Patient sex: M
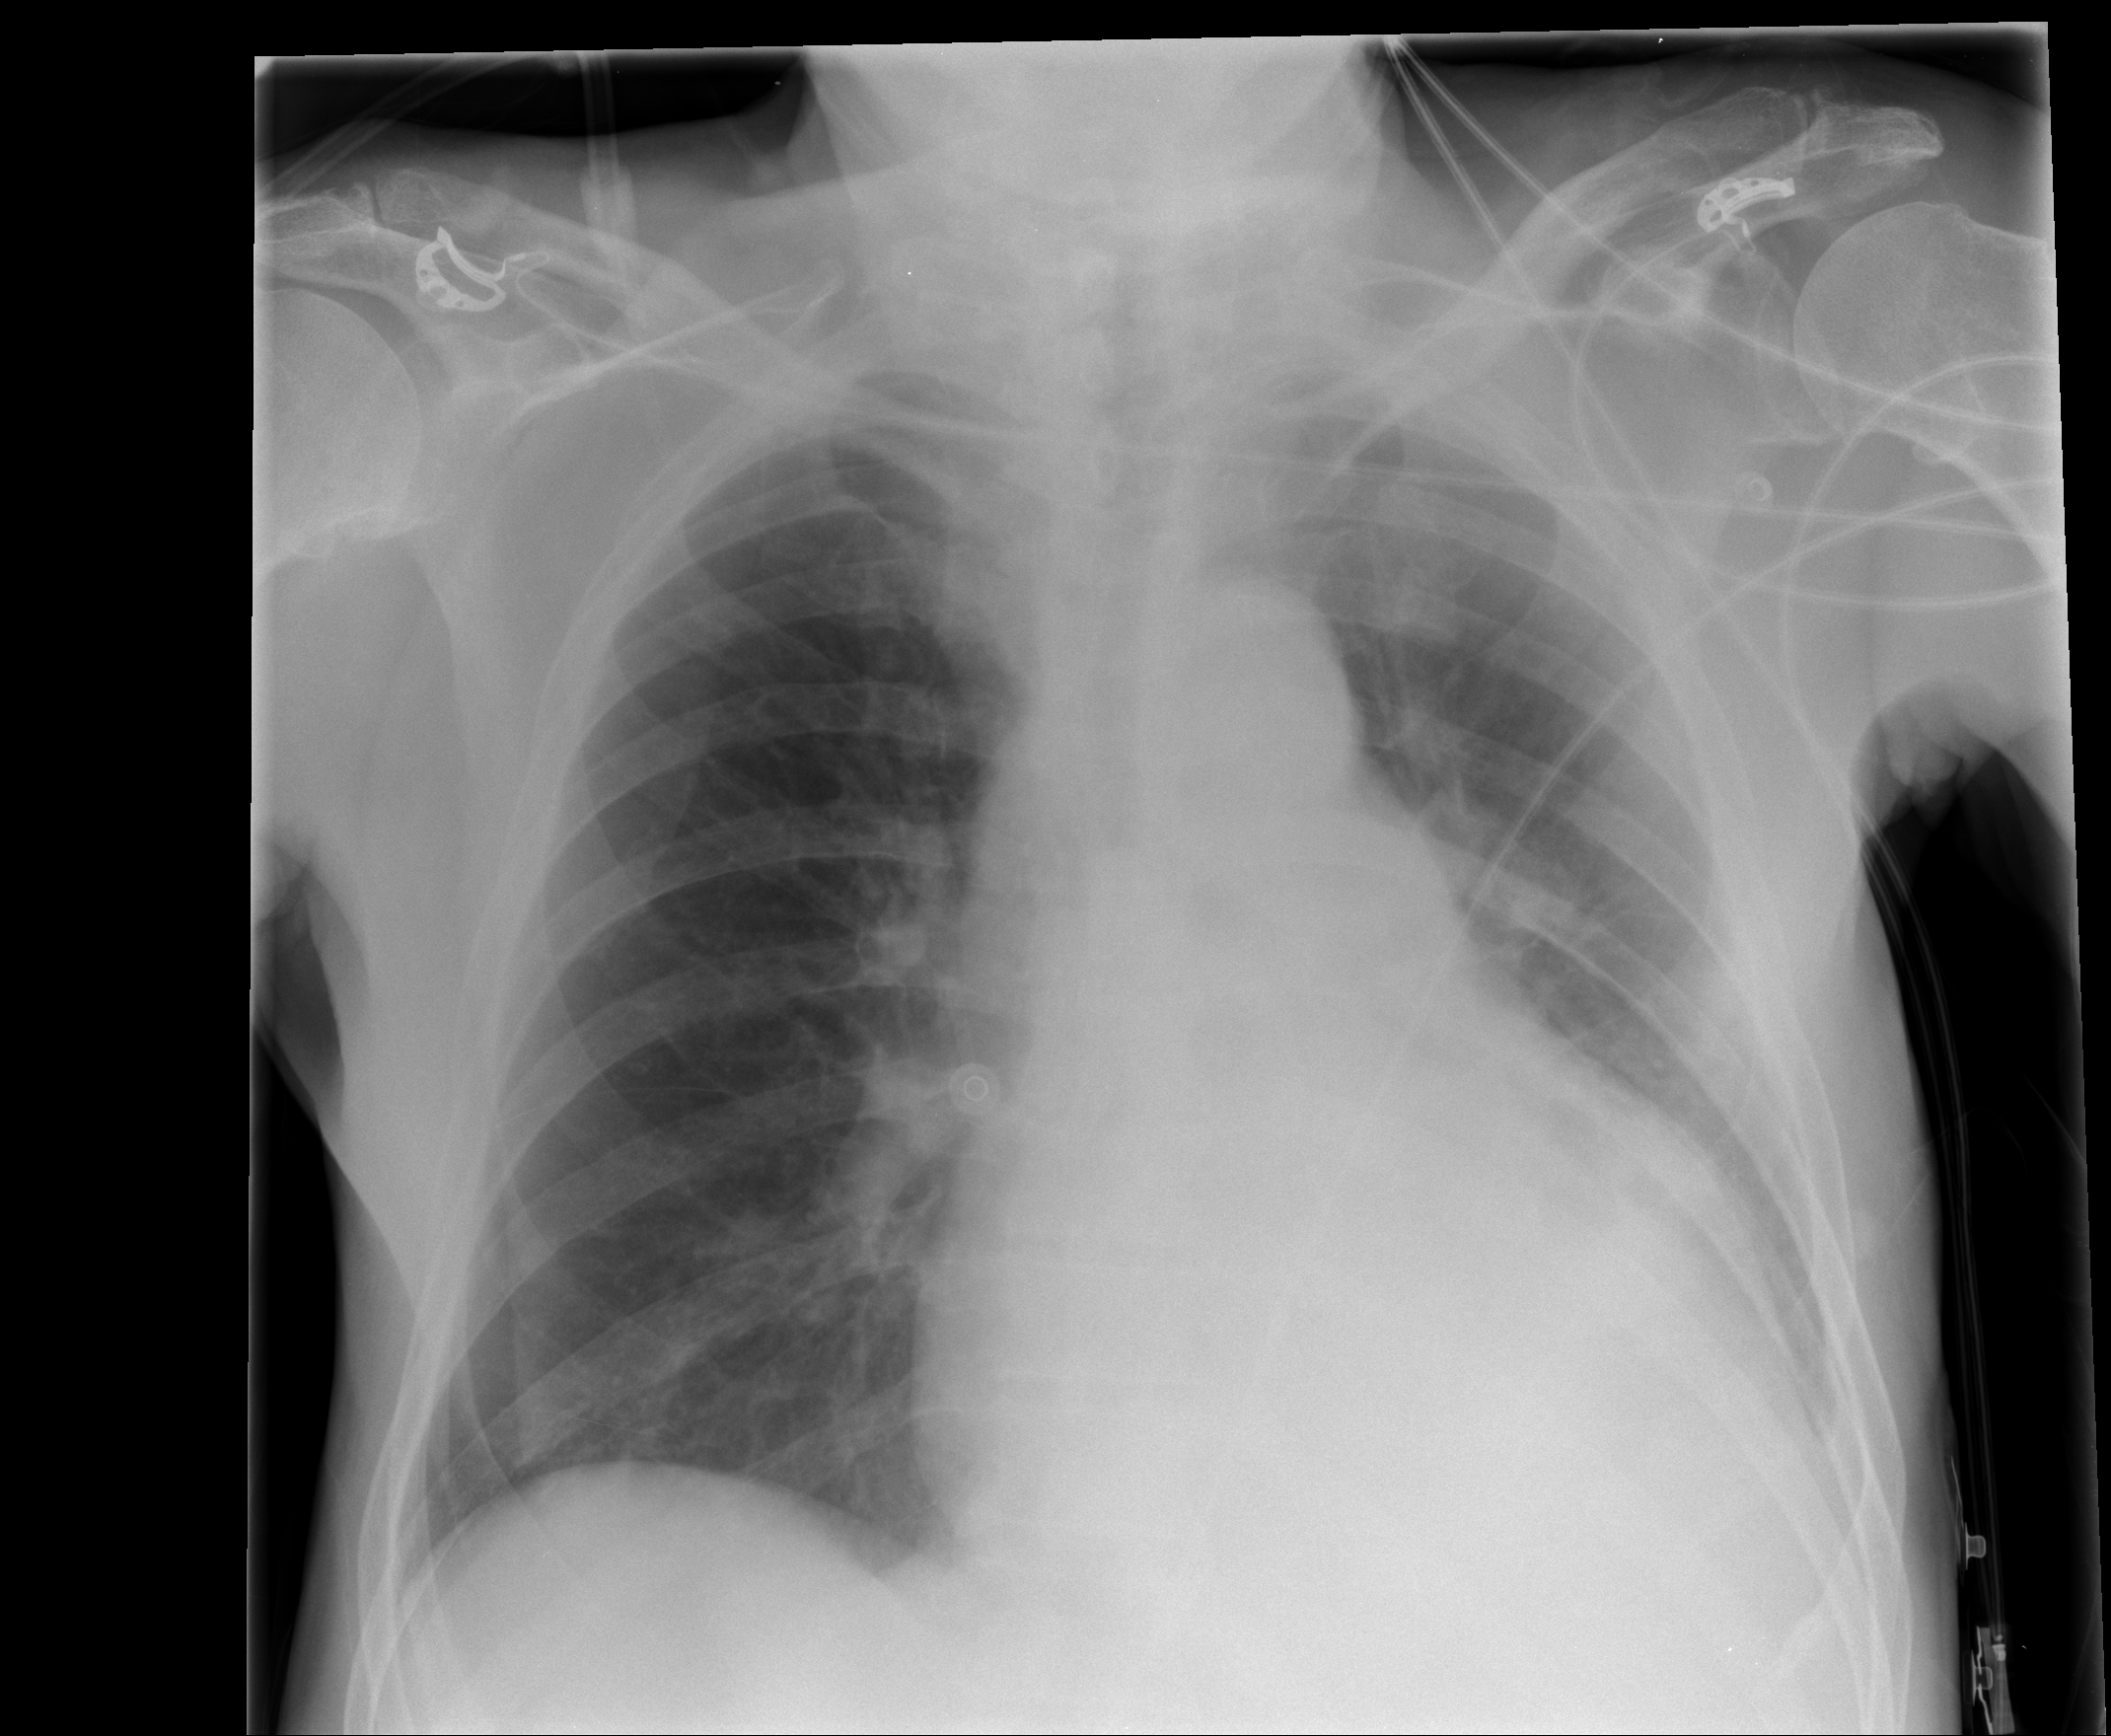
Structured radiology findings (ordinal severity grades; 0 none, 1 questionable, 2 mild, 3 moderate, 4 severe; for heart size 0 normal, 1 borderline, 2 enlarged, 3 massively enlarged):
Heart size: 2
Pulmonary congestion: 0
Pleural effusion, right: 0
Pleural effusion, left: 2
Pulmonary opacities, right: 0
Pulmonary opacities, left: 1
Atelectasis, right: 0
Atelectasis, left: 2